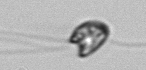
Label: flagellate_morphotype1